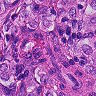
Metastatic tissue present: yes